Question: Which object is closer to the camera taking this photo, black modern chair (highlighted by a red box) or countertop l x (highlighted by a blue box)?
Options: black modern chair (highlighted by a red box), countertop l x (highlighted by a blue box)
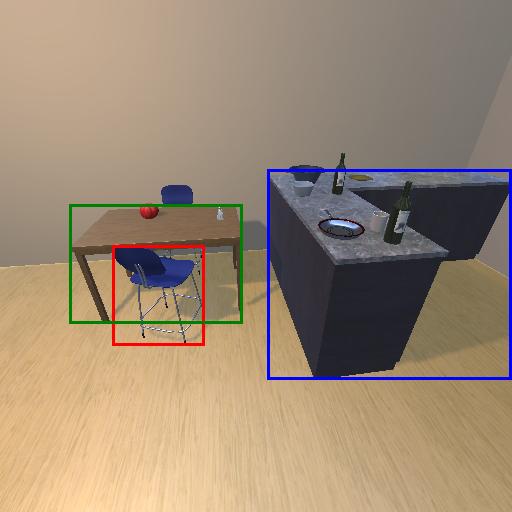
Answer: black modern chair (highlighted by a red box)